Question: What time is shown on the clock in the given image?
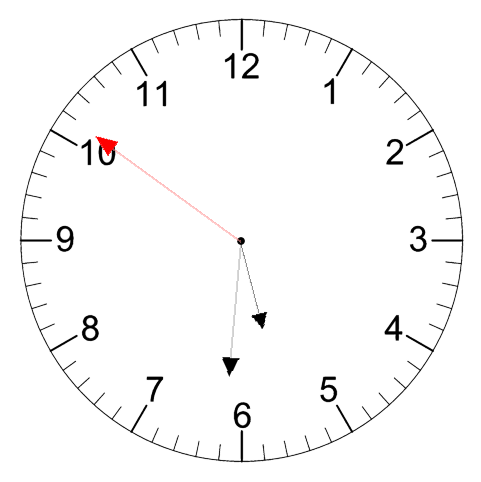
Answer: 05:30:51